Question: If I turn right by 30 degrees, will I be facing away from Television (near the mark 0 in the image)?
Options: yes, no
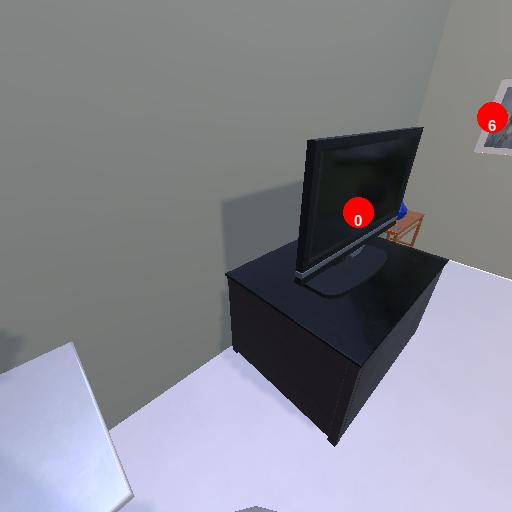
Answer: yes